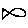
Label: fish